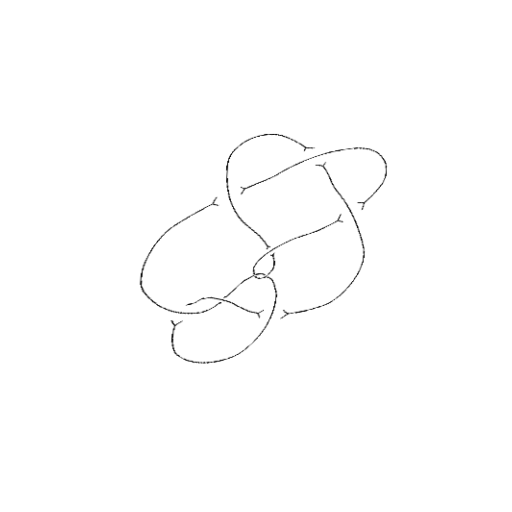
Crossing number: 9